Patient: sex F, age 70
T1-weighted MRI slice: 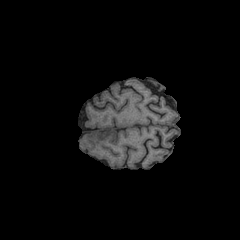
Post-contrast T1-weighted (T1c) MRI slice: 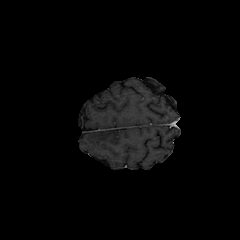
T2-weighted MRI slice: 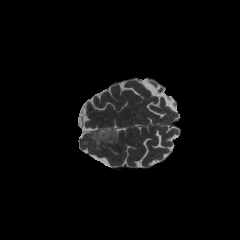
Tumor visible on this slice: yes
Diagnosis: Oligodendroglioma, IDH-mutant, 1p/19q-codeleted
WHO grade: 2